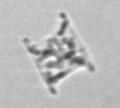
Label: Eucampia